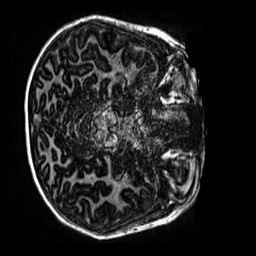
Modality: MP2RAGE
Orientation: axial
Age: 10
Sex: male
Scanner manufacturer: siemens
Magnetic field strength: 3 T
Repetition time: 4 s
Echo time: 0.00299 s